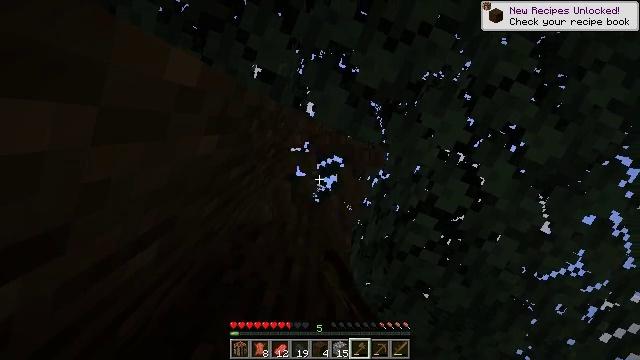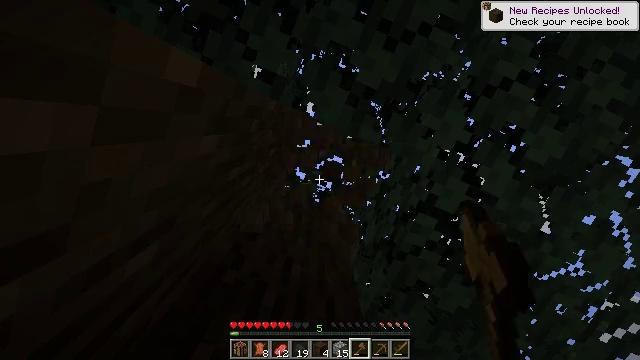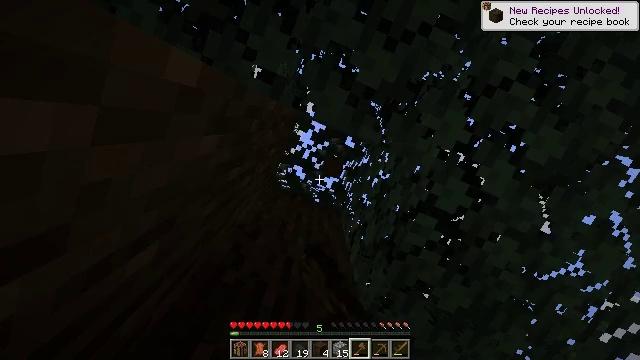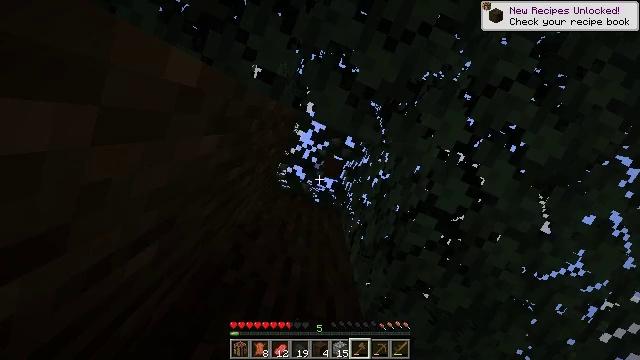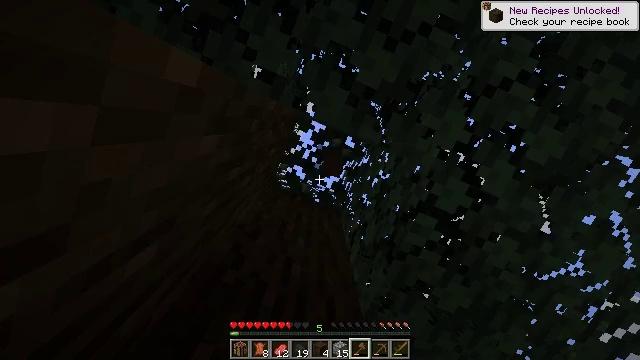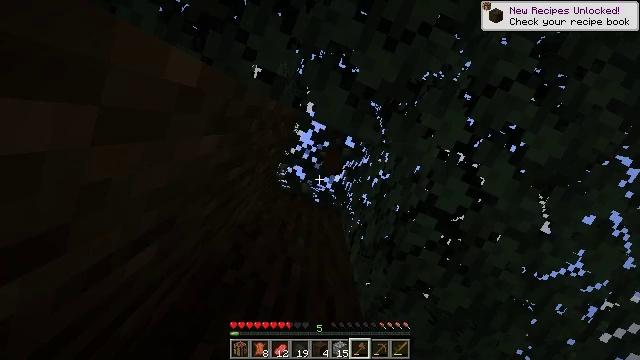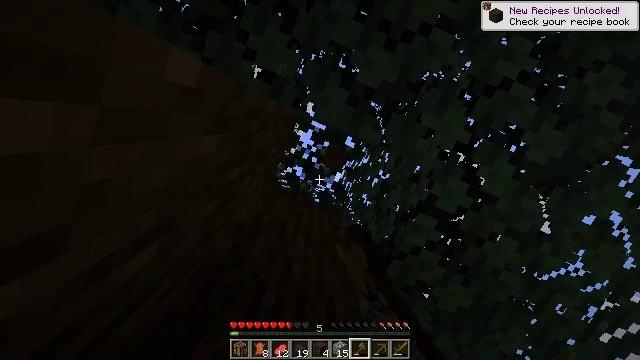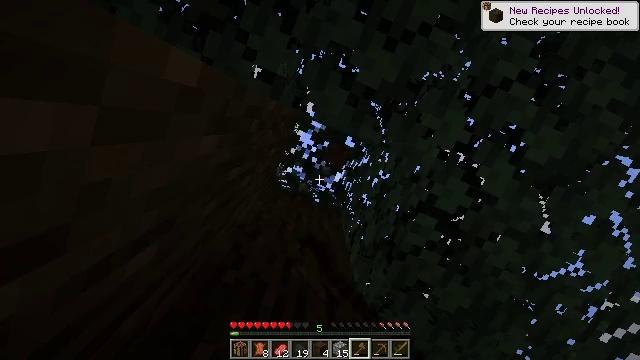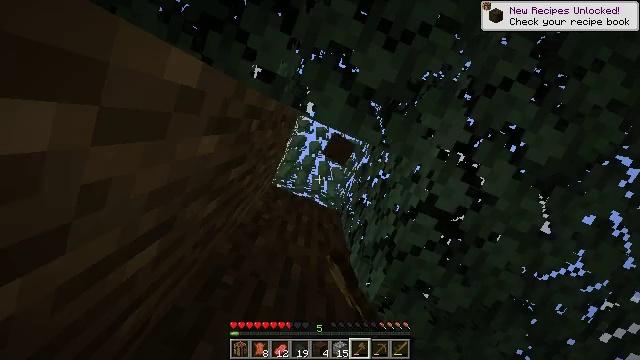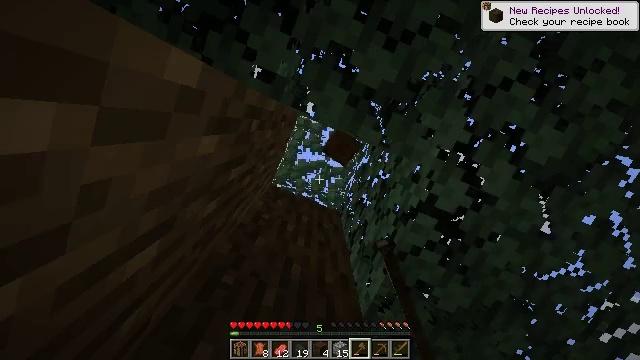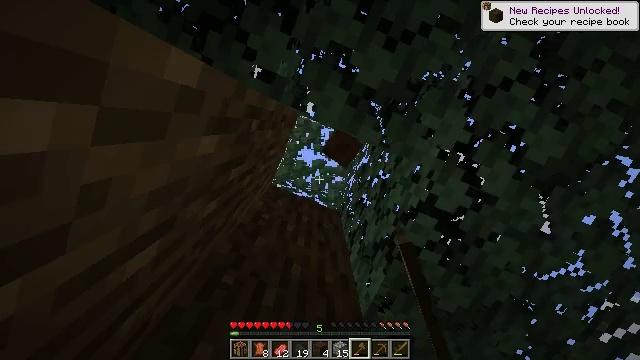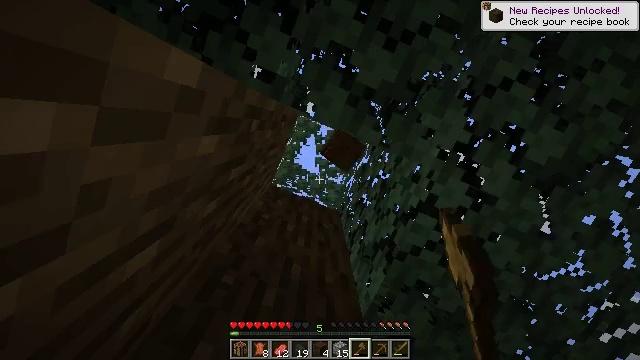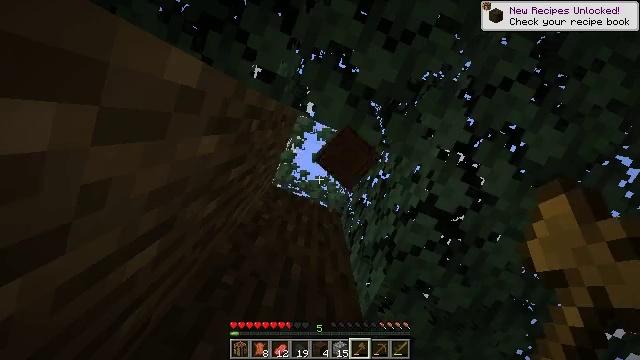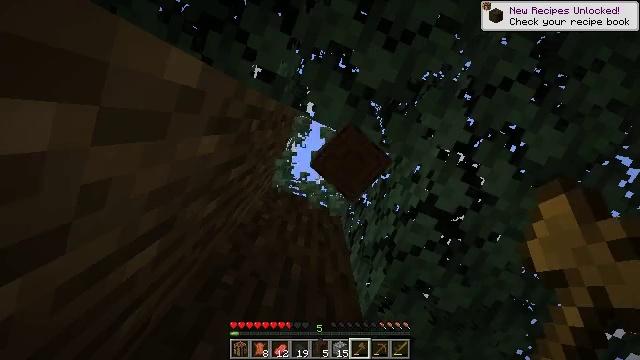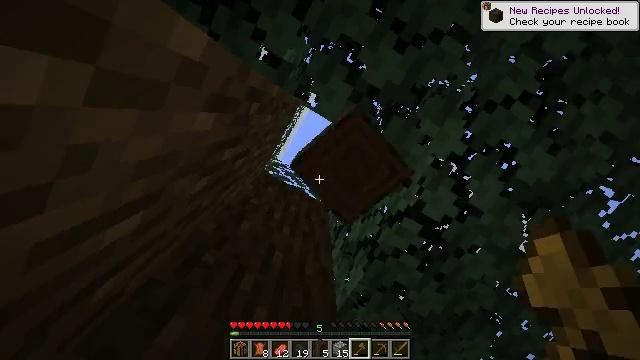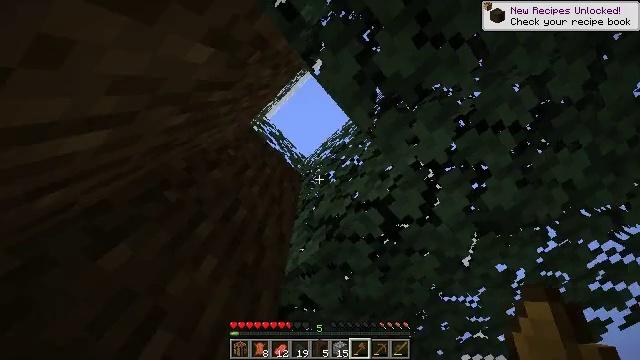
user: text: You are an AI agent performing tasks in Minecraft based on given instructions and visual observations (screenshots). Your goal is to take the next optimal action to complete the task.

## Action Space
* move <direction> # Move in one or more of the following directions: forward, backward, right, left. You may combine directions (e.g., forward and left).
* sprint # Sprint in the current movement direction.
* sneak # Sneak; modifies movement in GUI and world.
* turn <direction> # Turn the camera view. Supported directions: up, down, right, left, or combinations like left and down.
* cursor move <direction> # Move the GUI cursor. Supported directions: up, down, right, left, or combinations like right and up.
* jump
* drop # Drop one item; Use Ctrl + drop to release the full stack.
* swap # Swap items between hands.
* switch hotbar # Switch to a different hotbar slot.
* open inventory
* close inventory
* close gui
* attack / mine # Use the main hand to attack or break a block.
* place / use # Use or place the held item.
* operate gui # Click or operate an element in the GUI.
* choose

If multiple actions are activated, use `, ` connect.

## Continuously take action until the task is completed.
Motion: motion action
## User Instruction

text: Mine dark oak leaves from the tree.
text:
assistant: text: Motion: attack / mine
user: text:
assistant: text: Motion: attack / mine
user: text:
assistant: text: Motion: attack / mine
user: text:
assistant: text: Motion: attack / mine
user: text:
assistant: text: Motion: attack / mine
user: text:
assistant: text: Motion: attack / mine
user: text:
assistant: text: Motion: attack / mine
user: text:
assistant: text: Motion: attack / mine
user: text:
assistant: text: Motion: attack / mine
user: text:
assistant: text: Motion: attack / mine
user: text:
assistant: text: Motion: attack / mine
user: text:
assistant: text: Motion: attack / mine
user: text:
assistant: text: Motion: attack / mine
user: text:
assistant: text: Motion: turn right and down, attack / mine
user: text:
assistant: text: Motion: turn right and down, attack / mine
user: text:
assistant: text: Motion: turn right and down, attack / mine
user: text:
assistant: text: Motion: turn right, attack / mine
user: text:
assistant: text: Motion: attack / mine
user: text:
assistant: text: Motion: attack / mine
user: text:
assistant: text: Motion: attack / mine
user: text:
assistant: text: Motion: attack / mine
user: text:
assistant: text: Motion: attack / mine
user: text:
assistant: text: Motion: attack / mine
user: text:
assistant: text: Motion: attack / mine
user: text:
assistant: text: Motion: attack / mine
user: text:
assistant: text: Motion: attack / mine
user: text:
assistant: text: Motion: attack / mine
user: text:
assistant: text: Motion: attack / mine
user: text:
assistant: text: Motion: attack / mine
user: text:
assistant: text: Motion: attack / mine